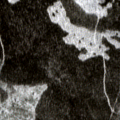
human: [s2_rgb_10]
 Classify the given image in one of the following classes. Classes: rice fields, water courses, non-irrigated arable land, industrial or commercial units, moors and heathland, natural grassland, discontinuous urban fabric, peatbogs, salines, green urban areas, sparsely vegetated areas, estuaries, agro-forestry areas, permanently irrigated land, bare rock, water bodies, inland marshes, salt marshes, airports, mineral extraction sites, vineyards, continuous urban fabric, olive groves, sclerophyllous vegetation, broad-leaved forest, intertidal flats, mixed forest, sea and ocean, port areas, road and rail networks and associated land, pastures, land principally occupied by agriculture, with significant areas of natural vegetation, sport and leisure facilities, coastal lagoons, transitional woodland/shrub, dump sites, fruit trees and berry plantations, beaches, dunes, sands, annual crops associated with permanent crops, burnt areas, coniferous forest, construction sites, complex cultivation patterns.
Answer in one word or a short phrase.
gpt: coniferous forest, transitional woodland/shrub